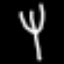
Label: fork